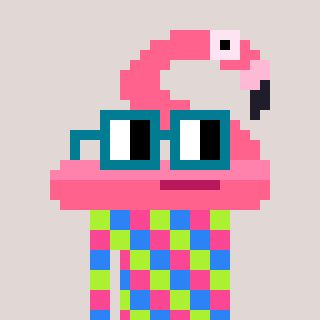
a pixel art character with square dark green glasses, a flamingo-shaped head and a yellow-colored body on a warm background